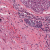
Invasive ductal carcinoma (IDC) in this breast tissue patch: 1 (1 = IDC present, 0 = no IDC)